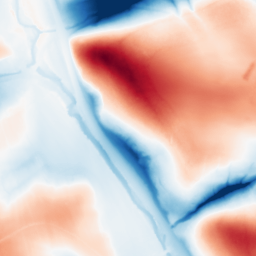
Category: classical
Decomposition family: gaussian_anisotropic
Decomposition parameters: sigma_x: 5
sigma_y: 50
Upsampling method: linear_exact
Upsampling parameters: scale: 2
Upsampling scale: 2